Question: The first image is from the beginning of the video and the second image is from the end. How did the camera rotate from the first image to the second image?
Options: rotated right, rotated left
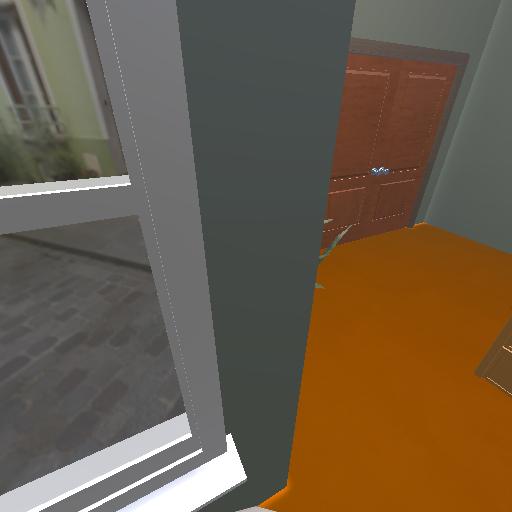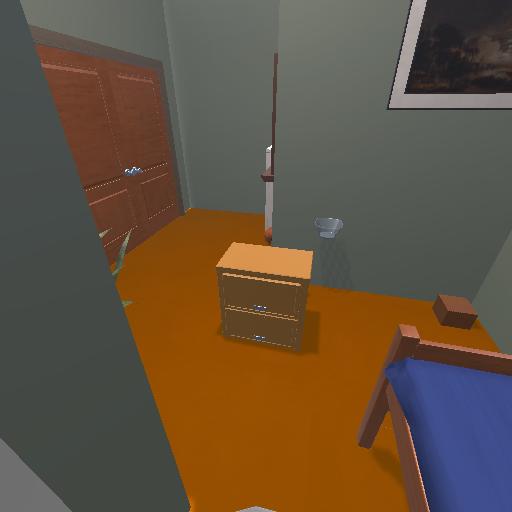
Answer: rotated right